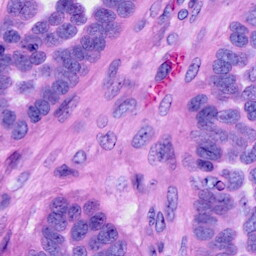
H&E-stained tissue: Ovarian